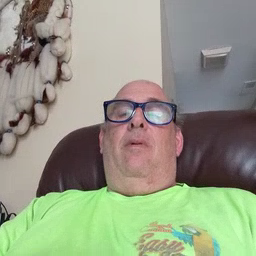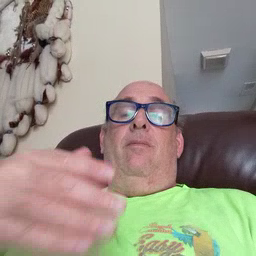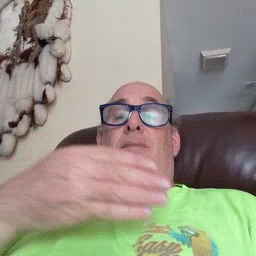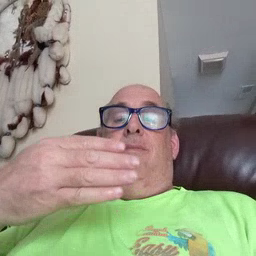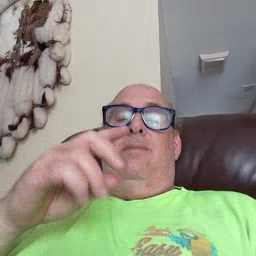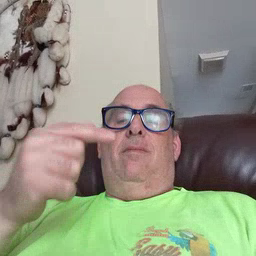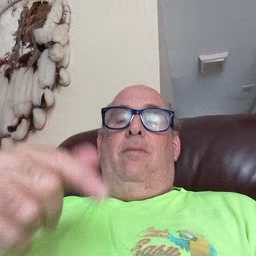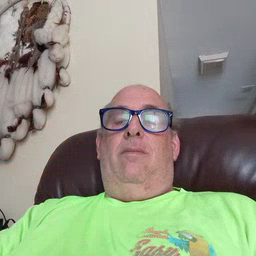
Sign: puppy